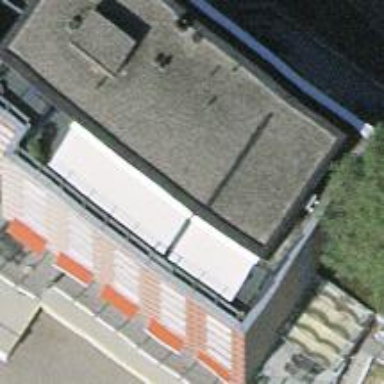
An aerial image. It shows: Building with flat roof.